Question: I have configured the EventForwarding Manually but I was wondeing If I could do it programmatically and I came across the <URL> which seems to be the solution. Here is what I am trying to configure manually in the image below.

When I run the cmdlet I don't see any GPOs related to Event Forwarding. However when I ran the with the specified path of an XML file, I got to see my configuration of the Subscription manager of the Event Forwarding.
Question 1: Why isn't the event forwarding policy shown in result?
Question 2: How to find out the GUID of the policy I need so I can use the <URL>? besides providing the Key (which I was able to find and verfiy that it has my configuration that I have done through the gpedit.msc UI.
Question 3: How to figure out the display name of the policy in question? I tried the following:
'''
PS C:\Windows\PolicyDefinitions> Get-GPRegistryValue -Name SubscriptionManager -Key HKEY_LOCAL_MACHINE\SOFTWARE\Policies
\Microsoft\Windows\EventLog\EventForwarding\SubscriptionManager
'''
Where I tried for the Name attribute different things like : "EventForwarding", "EventForward", "SubscriptionManager" and even "Configure target Subscription Manager".
And here is what I got :
'''
***Get-GPRegistryValue : The command cannot be completed because a GPO that is named "SubscriptionManager" was not found
in the nfstest.stbtest.microsoft.com domain. Make sure that the GPO that is specified by the Name parameter exists in
the domain that is specified for the cmdlet. Then, run the command again.
Parameter name: Name
At line:1 char:1
+ Get-GPRegistryValue -Name SubscriptionManager -Key HKEY_LOCAL_MACHINE\SOFTWARE\P ...
+ ~~~~~~~~~~~~~~~~~~~~~~~~~~~~~~~~~~~~~~~~~~~~~~~~~~~~~~~~~~~~~~~~~~~~~~~~~~~~~~~~
+ CategoryInfo : ObjectNotFound: (Microsoft.Group...tryValueCommand:GetGPRegistryValueCommand) [Get-GPReg
istryValue], ArgumentException
+ FullyQualifiedErrorId : GpoWithNameNotFound,Microsoft.GroupPolicy.Commands.GetGPRegistryValueCommand***
'''
Any Help regarding any of the three related questions would be appreciated.
:
As you can see in the image below, when I manually configure taregt subscription manager, I get the key in the registry. My question for now is simple, how can I do that with cmdlets? All what I tried so far didn't create that key for me in the registry , NOT the AD.
Thanks
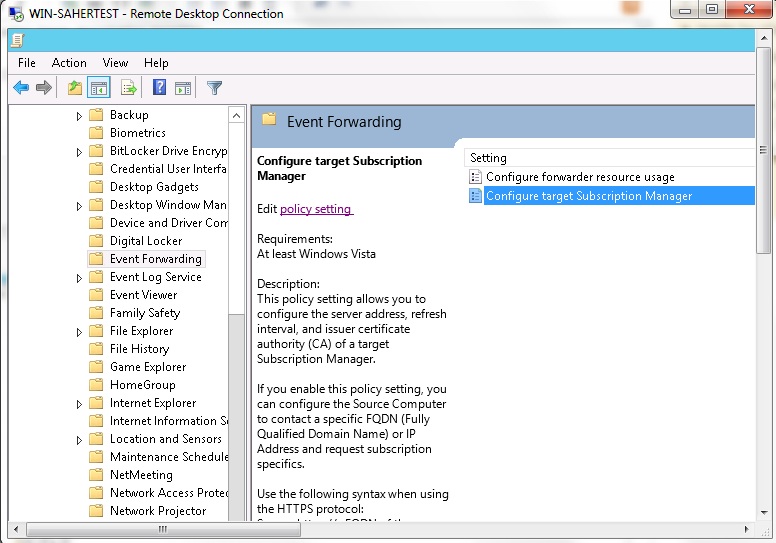
Answer: Sorry not sure to understand what you do. Here is a full example :
'''
PS C:\silogix> Import-Module grouppolicy
PS C:\silogix> New-GPO -Name "MyGPO" | New-GPLink -target "OU=SousMonou,OU=MonOu,DC=dom,DC=fr" '
-linkenabled yes
GpoId : f31df409-ca35-47cd-b699-52426e2bd196
DisplayName : MyGPO
Enabled : True
Enforced : False
Target : OU=SousMonou,OU=MonOu,DC=dom,DC=fr
Order : 1
PS C:\silogix> get-gpo -all
DisplayName : Default Domain Policy
DomainName : dom.fr
Owner : DOM\Admins du domaine
Id : 31b2f340-016d-11d2-945f-00c04fb984f9
GpoStatus : AllSettingsEnabled
Description :
CreationTime : 16/09/2010 21:07:03
ModificationTime : 09/09/2011 21:04:06
UserVersion : AD Version: 0, SysVol Version: 0
ComputerVersion : AD Version: 11, SysVol Version: 11
WmiFilter :
DisplayName : Default Domain Controllers Policy
DomainName : dom.fr
Owner : DOM\Admins du domaine
Id : 6ac1786c-016f-11d2-945f-00c04fb984f9
GpoStatus : AllSettingsEnabled
Description :
CreationTime : 16/09/2010 21:07:03
ModificationTime : 06/06/2012 17:58:00
UserVersion : AD Version: 0, SysVol Version: 0
ComputerVersion : AD Version: 4, SysVol Version: 4
WmiFilter :
DisplayName : MyGPO
DomainName : dom.fr
Owner : DOM\Admins du domaine
Id : f31df409-ca35-47cd-b699-52426e2bd196
GpoStatus : AllSettingsEnabled
Description :
CreationTime : 08/06/2012 07:04:16
ModificationTime : 08/06/2012 07:04:16
UserVersion : AD Version: 0, SysVol Version: 0
ComputerVersion : AD Version: 0, SysVol Version: 0
PS C:\silogix> Set-GPRegistryValue -Name "MyGPO" -Key HKEY_LOCAL_MACHINE\SOFTWARE\Policies\Microsoft\Windows\EventLog\EventForwarding\SubscriptionManager -value "Server=https://EVTCPT:5986/wsman/SubscriptionManager/WEC" -t
ype String
PS C:\silogix> Get-GPRegistryValue -name "MyGPO" -Key "HKEY_LOCAL_MACHINE\SOFTWARE\Policies\Microsoft\Windows\EventLog\EventForwarding\SubscriptionManager"
KeyPath : SOFTWARE\Policies\Microsoft\Windows\EventLog\EventForwarding\SubscriptionManager
FullKeyPath : HKEY_LOCAL_MACHINE\SOFTWARE\Policies\Microsoft\Windows\EventLog\EventForwarding\SubscriptionManager
Hive : LocalMachine
PolicyState : Set
Value : Server=https://EVTCPT:5986/wsman/SubscriptionManager/WEC
Type : String
ValueName : 1
HasValue : True
'''
So you can see it in 'GPMC.MSC'.